Field crop: maize
Growth stage: 2
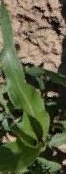
Species: maize